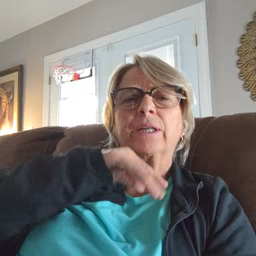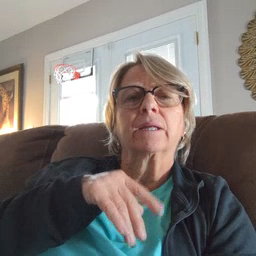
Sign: dirty